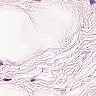
Metastatic tissue present: no